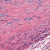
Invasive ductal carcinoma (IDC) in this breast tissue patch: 1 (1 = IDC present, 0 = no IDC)